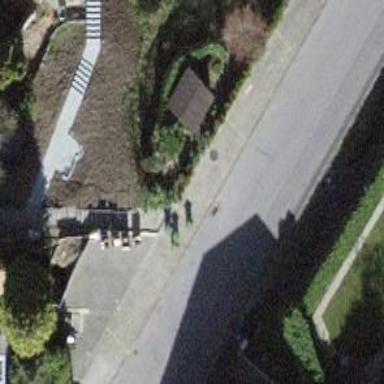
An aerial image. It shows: Set of steps on the road.